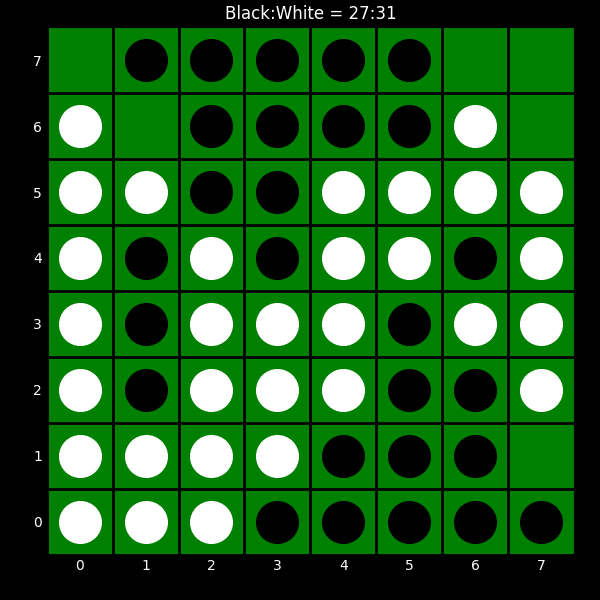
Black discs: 27
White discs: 31